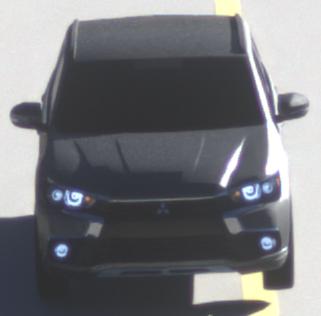
Make: Mitsubishi
Model: Outlander 2.0 Plug-In Hybrid
Detailed model: Outlander (III) Plug-In Hybrid
Model produced from: 2015/10
Model produced until: 2018/08
Doors: 5
Color: gray
Road condition: dry road
Daytime: sunrise or sunset
Contrast: medium contrast